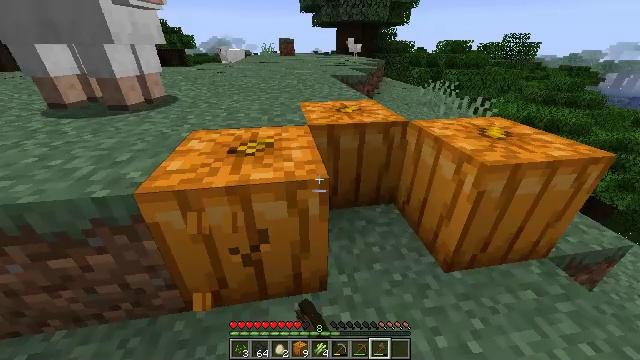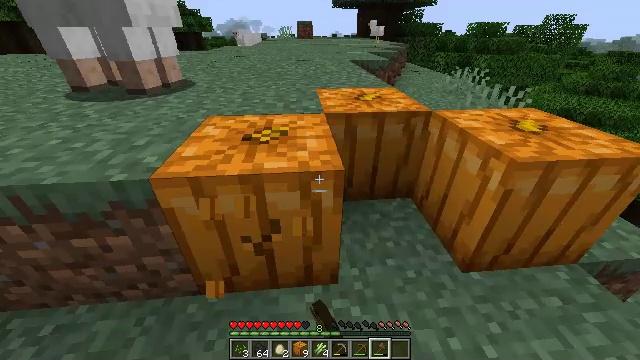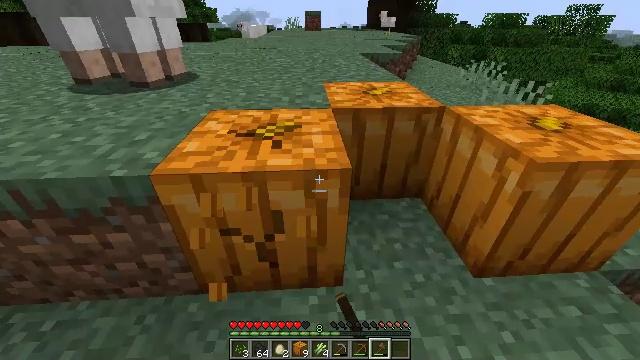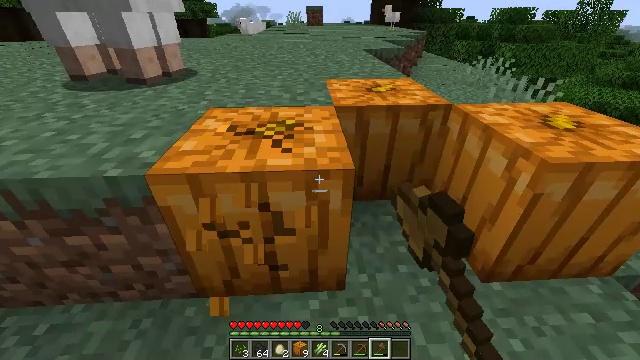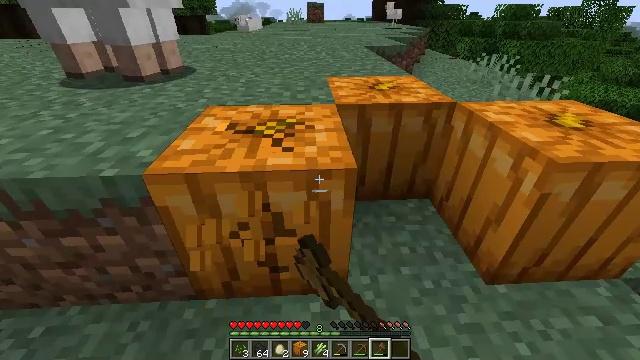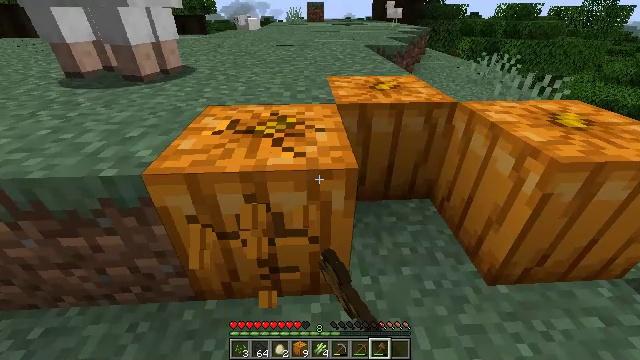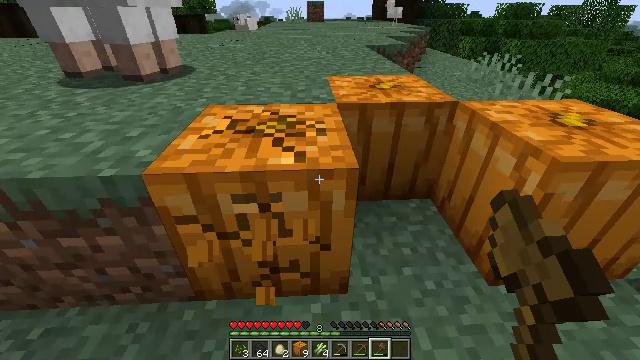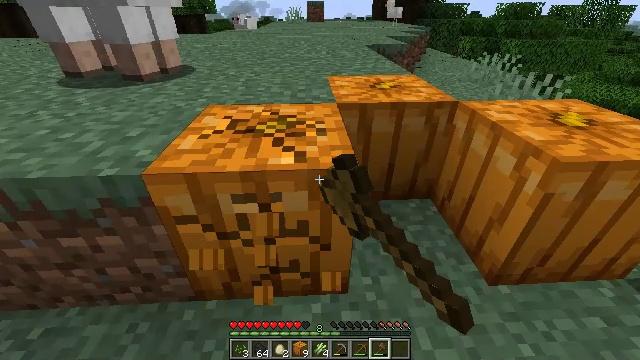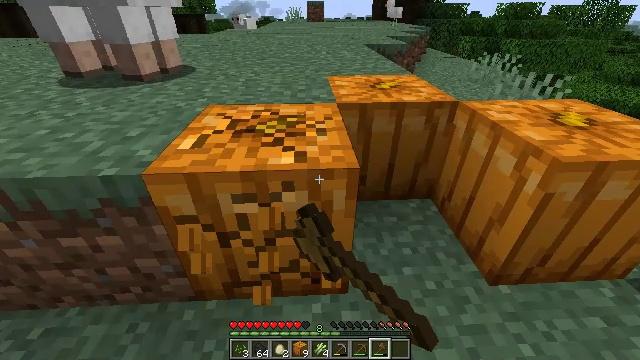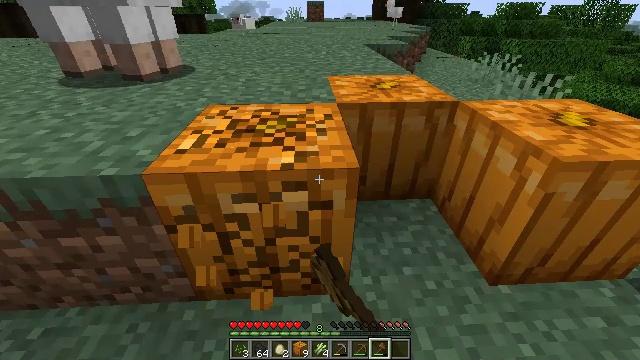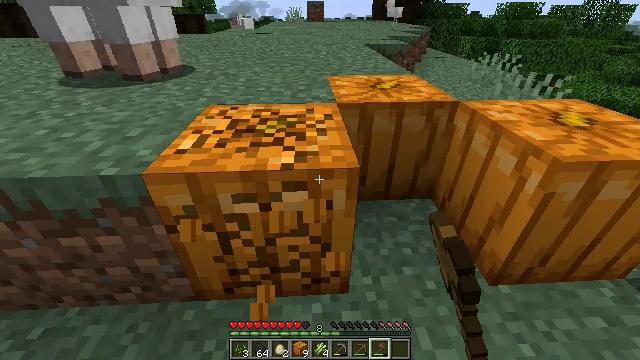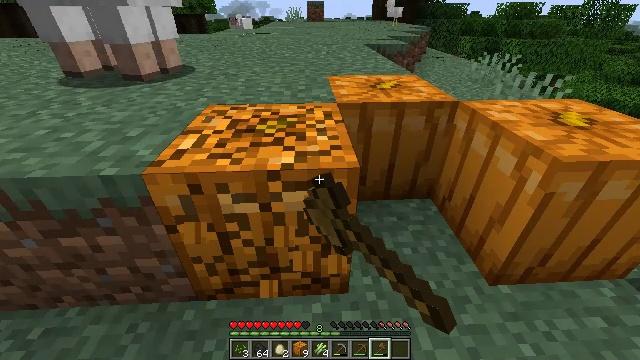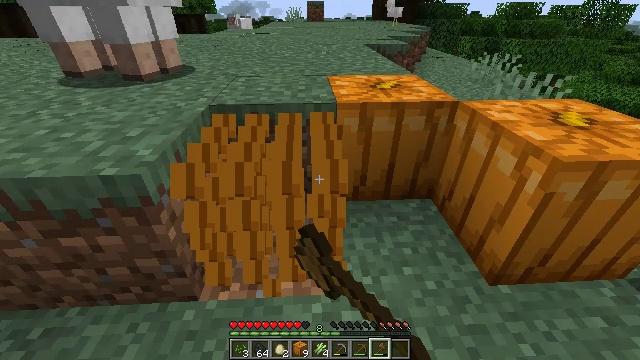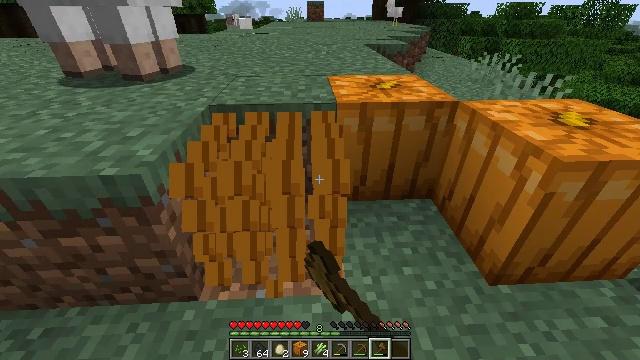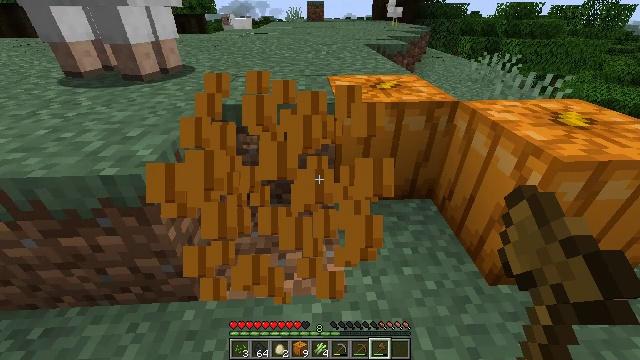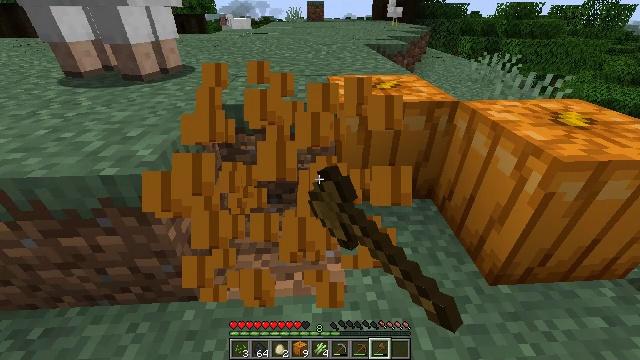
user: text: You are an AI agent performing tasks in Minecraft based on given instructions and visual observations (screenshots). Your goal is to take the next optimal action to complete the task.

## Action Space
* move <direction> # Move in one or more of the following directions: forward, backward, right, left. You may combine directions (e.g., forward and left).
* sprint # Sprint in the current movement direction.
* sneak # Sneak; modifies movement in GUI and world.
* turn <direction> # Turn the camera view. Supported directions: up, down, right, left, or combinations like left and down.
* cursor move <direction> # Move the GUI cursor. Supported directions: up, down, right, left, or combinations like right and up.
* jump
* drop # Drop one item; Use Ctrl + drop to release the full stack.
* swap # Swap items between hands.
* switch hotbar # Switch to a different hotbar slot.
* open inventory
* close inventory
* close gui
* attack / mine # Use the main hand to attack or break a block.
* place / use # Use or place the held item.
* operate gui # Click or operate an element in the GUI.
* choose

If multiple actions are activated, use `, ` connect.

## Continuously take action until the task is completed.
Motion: motion action
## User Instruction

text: Collect the pumpkin by holding left button.
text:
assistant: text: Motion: turn left and down, attack / mine
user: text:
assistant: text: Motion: turn left, attack / mine
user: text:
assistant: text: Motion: attack / mine
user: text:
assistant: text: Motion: attack / mine
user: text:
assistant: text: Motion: attack / mine
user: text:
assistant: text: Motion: attack / mine
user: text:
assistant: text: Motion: attack / mine
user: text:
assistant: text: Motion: attack / mine
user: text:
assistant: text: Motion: attack / mine
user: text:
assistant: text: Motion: attack / mine
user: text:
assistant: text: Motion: attack / mine
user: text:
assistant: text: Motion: attack / mine
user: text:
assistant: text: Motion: attack / mine
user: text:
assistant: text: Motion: attack / mine
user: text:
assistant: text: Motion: attack / mine
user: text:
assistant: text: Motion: attack / mine
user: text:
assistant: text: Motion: attack / mine
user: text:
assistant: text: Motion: attack / mine
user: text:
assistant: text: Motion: move forward, attack / mine
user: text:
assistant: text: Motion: move forward and move right, attack / mine
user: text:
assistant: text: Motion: move forward and move right, turn right and up, attack / mine
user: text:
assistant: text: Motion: move forward and move right, attack / mine
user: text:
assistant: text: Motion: attack / mine
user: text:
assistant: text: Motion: attack / mine
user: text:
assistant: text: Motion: attack / mine
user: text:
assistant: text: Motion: attack / mine
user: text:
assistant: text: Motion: attack / mine
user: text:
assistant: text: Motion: attack / mine
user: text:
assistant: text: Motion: attack / mine
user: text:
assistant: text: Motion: attack / mine